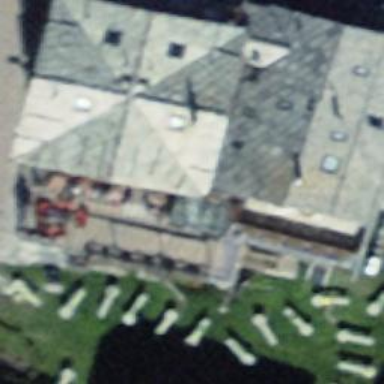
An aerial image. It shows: Hotel building.